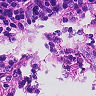
Metastatic tissue present: no